Question: I am trying to plot several subplots in a 'pyplot' figure, one of which has two subplots. I handle this by creating one extra 'pyplot.ax' based on the location of the bottom one.
Now, a problem arise when I adjust axes 1 through 4 using 'fig.subplots_adjust()', in order to leave an extra space on the right for legend. On the picture below, you can see that although my two datasets are the same length, the bar plot stretches further to the right.
I would like to apply the same adjustment to 'ax5' as I do to the other four axes when using 'fig.subplot_adjust()', but I cannot figure out what this method is doing with the
'matplotlib.axes.Axes' instance.
Looking at the documentation, I could not find a method that suits my purpose:
<URL>
So what is 'fig.subplot_adjust()' doing to my axes? How can I reproduce this behavior so that ALL axes align?
'''
import numpy as np
import matplotlib.pyplot as plt
import datetime
fig, ( ax1, ax2, ax3 , ax4) = plt.subplots( figsize=(18.0, 11.0) , nrows=4, ncols=1)
## some fake stand-alone data
days = 365 * 5
dates = [datetime.datetime(2000, 1, 1, 0, 0) + datetime.timedelta( day - 1) for day in range(days)]
data_series = np.random.rand( days )
data_series2 = [np.sin(x * 2 * np.pi / 365 ) + np.random.rand(1) * 0.1 for x in range( days ) ]
###### Plots made up temperatures
ax4.set_frame_on(False)
ax4.plot_date( dates , data_series2 , color="black", ls="solid", lw=2, ms=0 )
# Now on the same plot try to add som precipitation as a plot
ax5 = fig.add_axes(ax4.get_position() , frameon=True, zorder = -10.0)
ax5.bar( dates, data_series, edgecolor="blue", zorder = -10.0 )
ax5.xaxis_date()
# gets rid of bar-plot labels
ax5.set_xticks([]); ax5.set_yticks([])
fig.subplots_adjust(right=0.8) # <- Pandora's box
plt.show()
'''

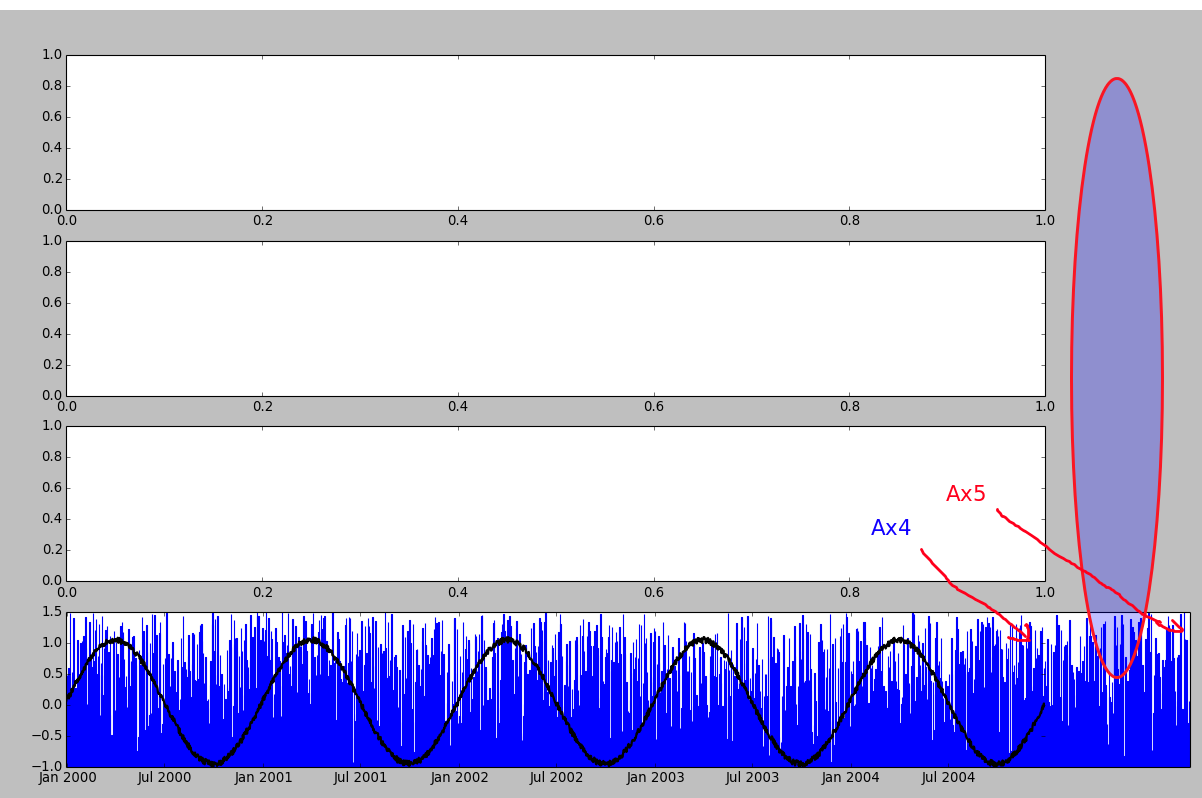
Answer: The problem here is that ax5 is not in a subplot.
'''
fig.get_axes()
[<matplotlib.axes._subplots.AxesSubplot at 0x220175c0>,
<matplotlib.axes._subplots.AxesSubplot at 0x18d48240>,
<matplotlib.axes._subplots.AxesSubplot at 0x1c5f3630>,
<matplotlib.axes._subplots.AxesSubplot at 0x1a430710>,
<matplotlib.axes._axes.Axes at 0x1c4defd0>] # There is ax5 and it is not under _subplots
'''
so when you do
'''
fig.subplots_adjust(right=0.8)
'''
you adjust the subplot and not the axe directly so you don't affect ax5.
An easy way to correct than is to adjust ax4 before calling ax5, so ax5 will have the same proportion than ax4.
By calling
'''
fig.subplots_adjust(right=0.8)
'''
before
'''
ax5 = fig.add_axes(ax4.get_position() , frameon=True, zorder = -10.0)
'''
you will get the proper output.
So your code just have to look like that;
'''
import numpy as np
import matplotlib.pyplot as plt
import datetime
fig, ( ax1, ax2, ax3 , ax4) = plt.subplots( figsize=(18.0, 11.0) , nrows=4, ncols=1)
## some fake stand-alone data
days = 365 * 5
dates = [datetime.datetime(2000, 1, 1, 0, 0) + datetime.timedelta( day - 1) for day in range(days)]
data_series = np.random.rand( days )
data_series2 = [np.sin(x * 2 * np.pi / 365 ) + np.random.rand(1) * 0.1 for x in range( days ) ]
###### Plots made up temperatures
ax4.set_frame_on(False)
ax4.plot_date( dates , data_series2 , color="black", ls="solid", lw=2, ms=0 )
# I move the subplot_adjust here before you create ax5
fig.subplots_adjust(right=0.8)
# Now on the same plot try to add som precipitation as a plot
ax5 = fig.add_axes(ax4.get_position() , frameon=True, zorder = -10.0)
ax5.bar( dates, data_series, edgecolor="blue", zorder = -10.0 )
ax5.xaxis_date()
# gets rid of bar-plot labels
ax5.set_xticks([]); ax5.set_yticks([])
plt.show()
'''